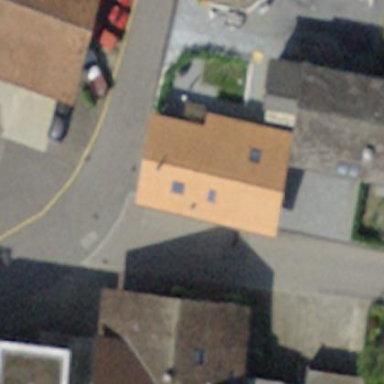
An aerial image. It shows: Garage building.